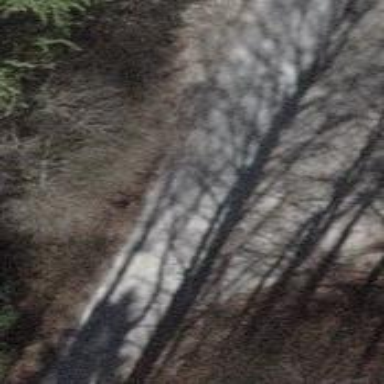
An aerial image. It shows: Unclassified road with asphalt surface.